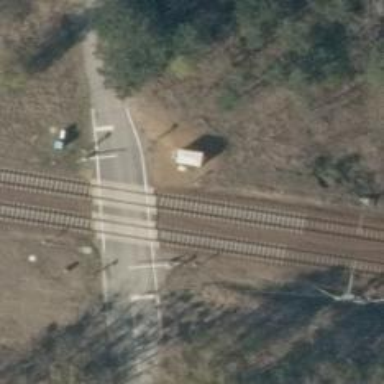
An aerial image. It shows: Railway signal.